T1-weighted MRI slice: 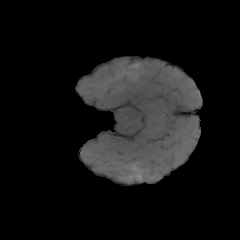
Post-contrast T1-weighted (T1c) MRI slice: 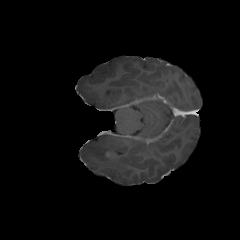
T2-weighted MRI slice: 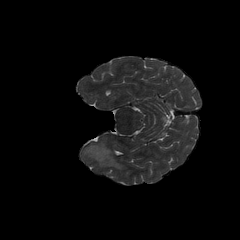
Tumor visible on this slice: yes